Question: I have a table structure from there i have to make a query in some different way
>
1. id unique identifier
2. code varchar(5) Not Null
3. Recording_date Datetime Not Null
4. Max_Temp numeric(5,2) Not Null
5. Min_Temp numeric(5,2) Not Null
We have some data as well in this table.We have data only for 2013 year and for first 3 months.
But the main thing is that i have to return's data in such a format like

Please help me to create a query for such a logic.
Thanks in advance.
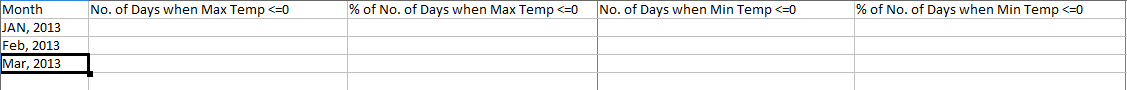
Answer: Presuming you have one recording per day then
'''
SELECT
DATEPART(m, Month_Start) + ' ' + DATEPART(yyyy, Month_Start)
, Max_Temp_Days
, CASE
WHEN Denominator = 0 THEN 0
ELSE (Max_Temp_Days / Denominator) * 100
END AS Percent_Max_Temp_Days
, Min_Temp_Days
, CASE
WHEN Denominator = 0 THEN 0
ELSE (Min_Temp_Days / Denominator) * 100
END AS Percent_Max_Temp_Days
FROM (
SELECT
DATEADD(MONTH, DATEDIFF(MONTH, 0, Recording_Date), 0) Month_Start
, Sum(CASE WHEN Max_Temp <= 0 THEN 1 END) Max_Temp_Days
, Sum(CASE WHEN Min_Temp <= 0 THEN 1 END) Min_Temp_Days
, COUNT(*) Denominator
FROM TemperatureRecordings
WHERE Recording_Date BETWEEN '2013-01-01' AND '2013-03-31'
GROUP BY DATEADD(MONTH, DATEDIFF(MONTH, 0, Recording_Date), 0)
) t
ORDER BY Month_Start
'''